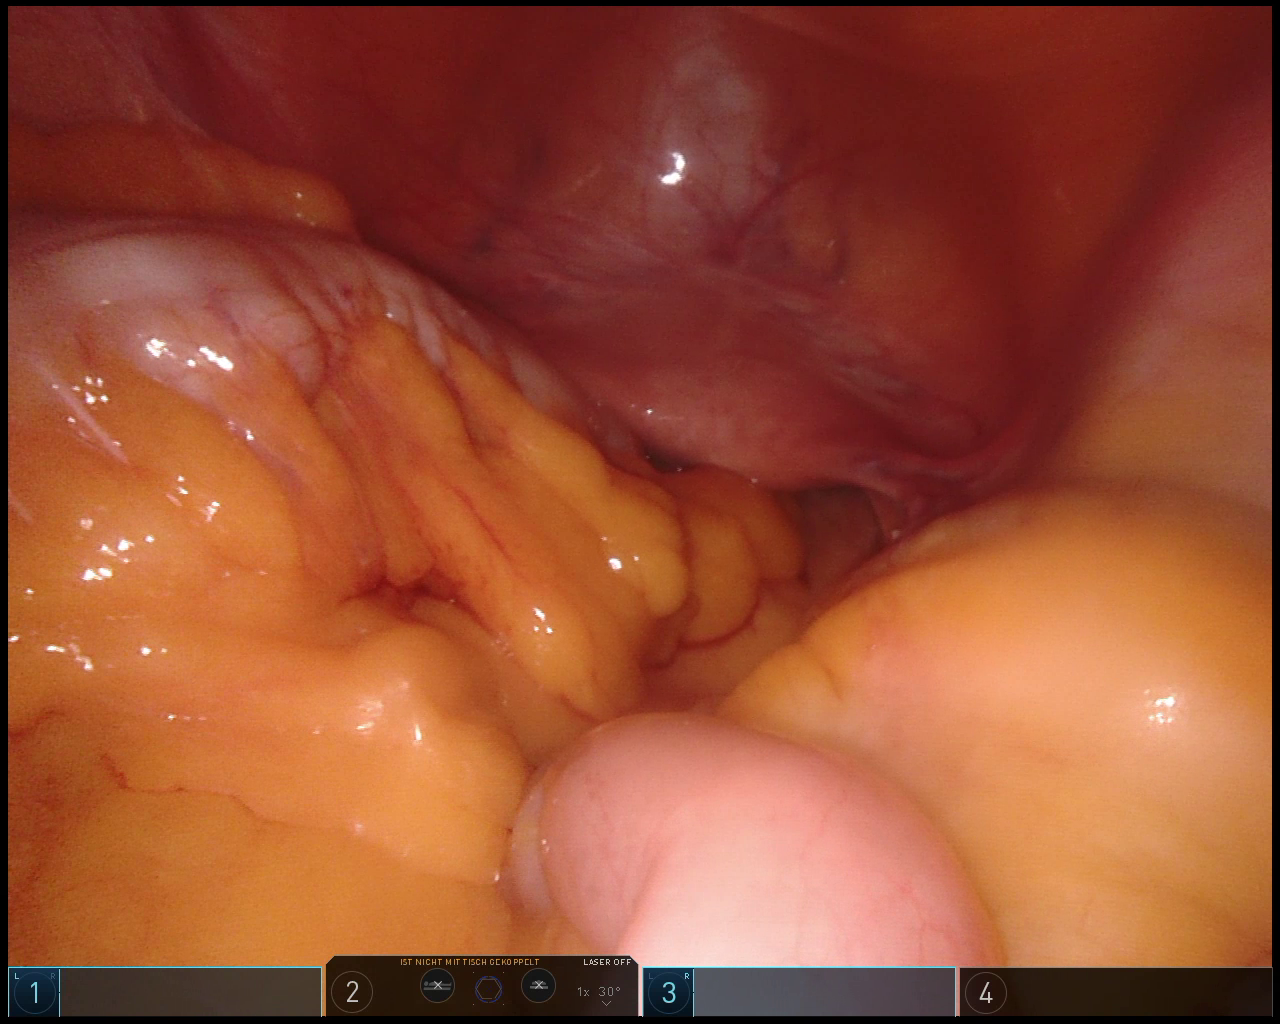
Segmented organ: small_intestine
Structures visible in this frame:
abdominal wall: yes
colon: yes
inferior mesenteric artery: no
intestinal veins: no
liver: no
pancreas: no
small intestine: yes
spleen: no
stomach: no
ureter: no
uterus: yes
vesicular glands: no